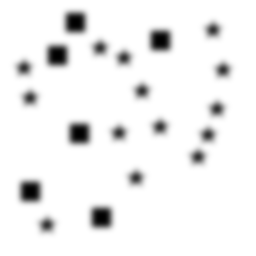
Squares: 6
Triangles: 0
Stars: 14
Total shapes: 20